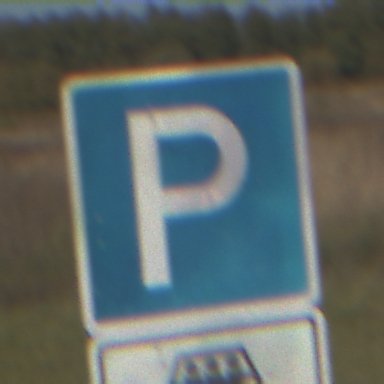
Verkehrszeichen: Parken
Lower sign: MehrfachbesetzePersonenkraftwagenFrei
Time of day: MorningAfternoon
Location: Outdoor (Nature)
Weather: Clear
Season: Autumn
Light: Natural